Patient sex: F
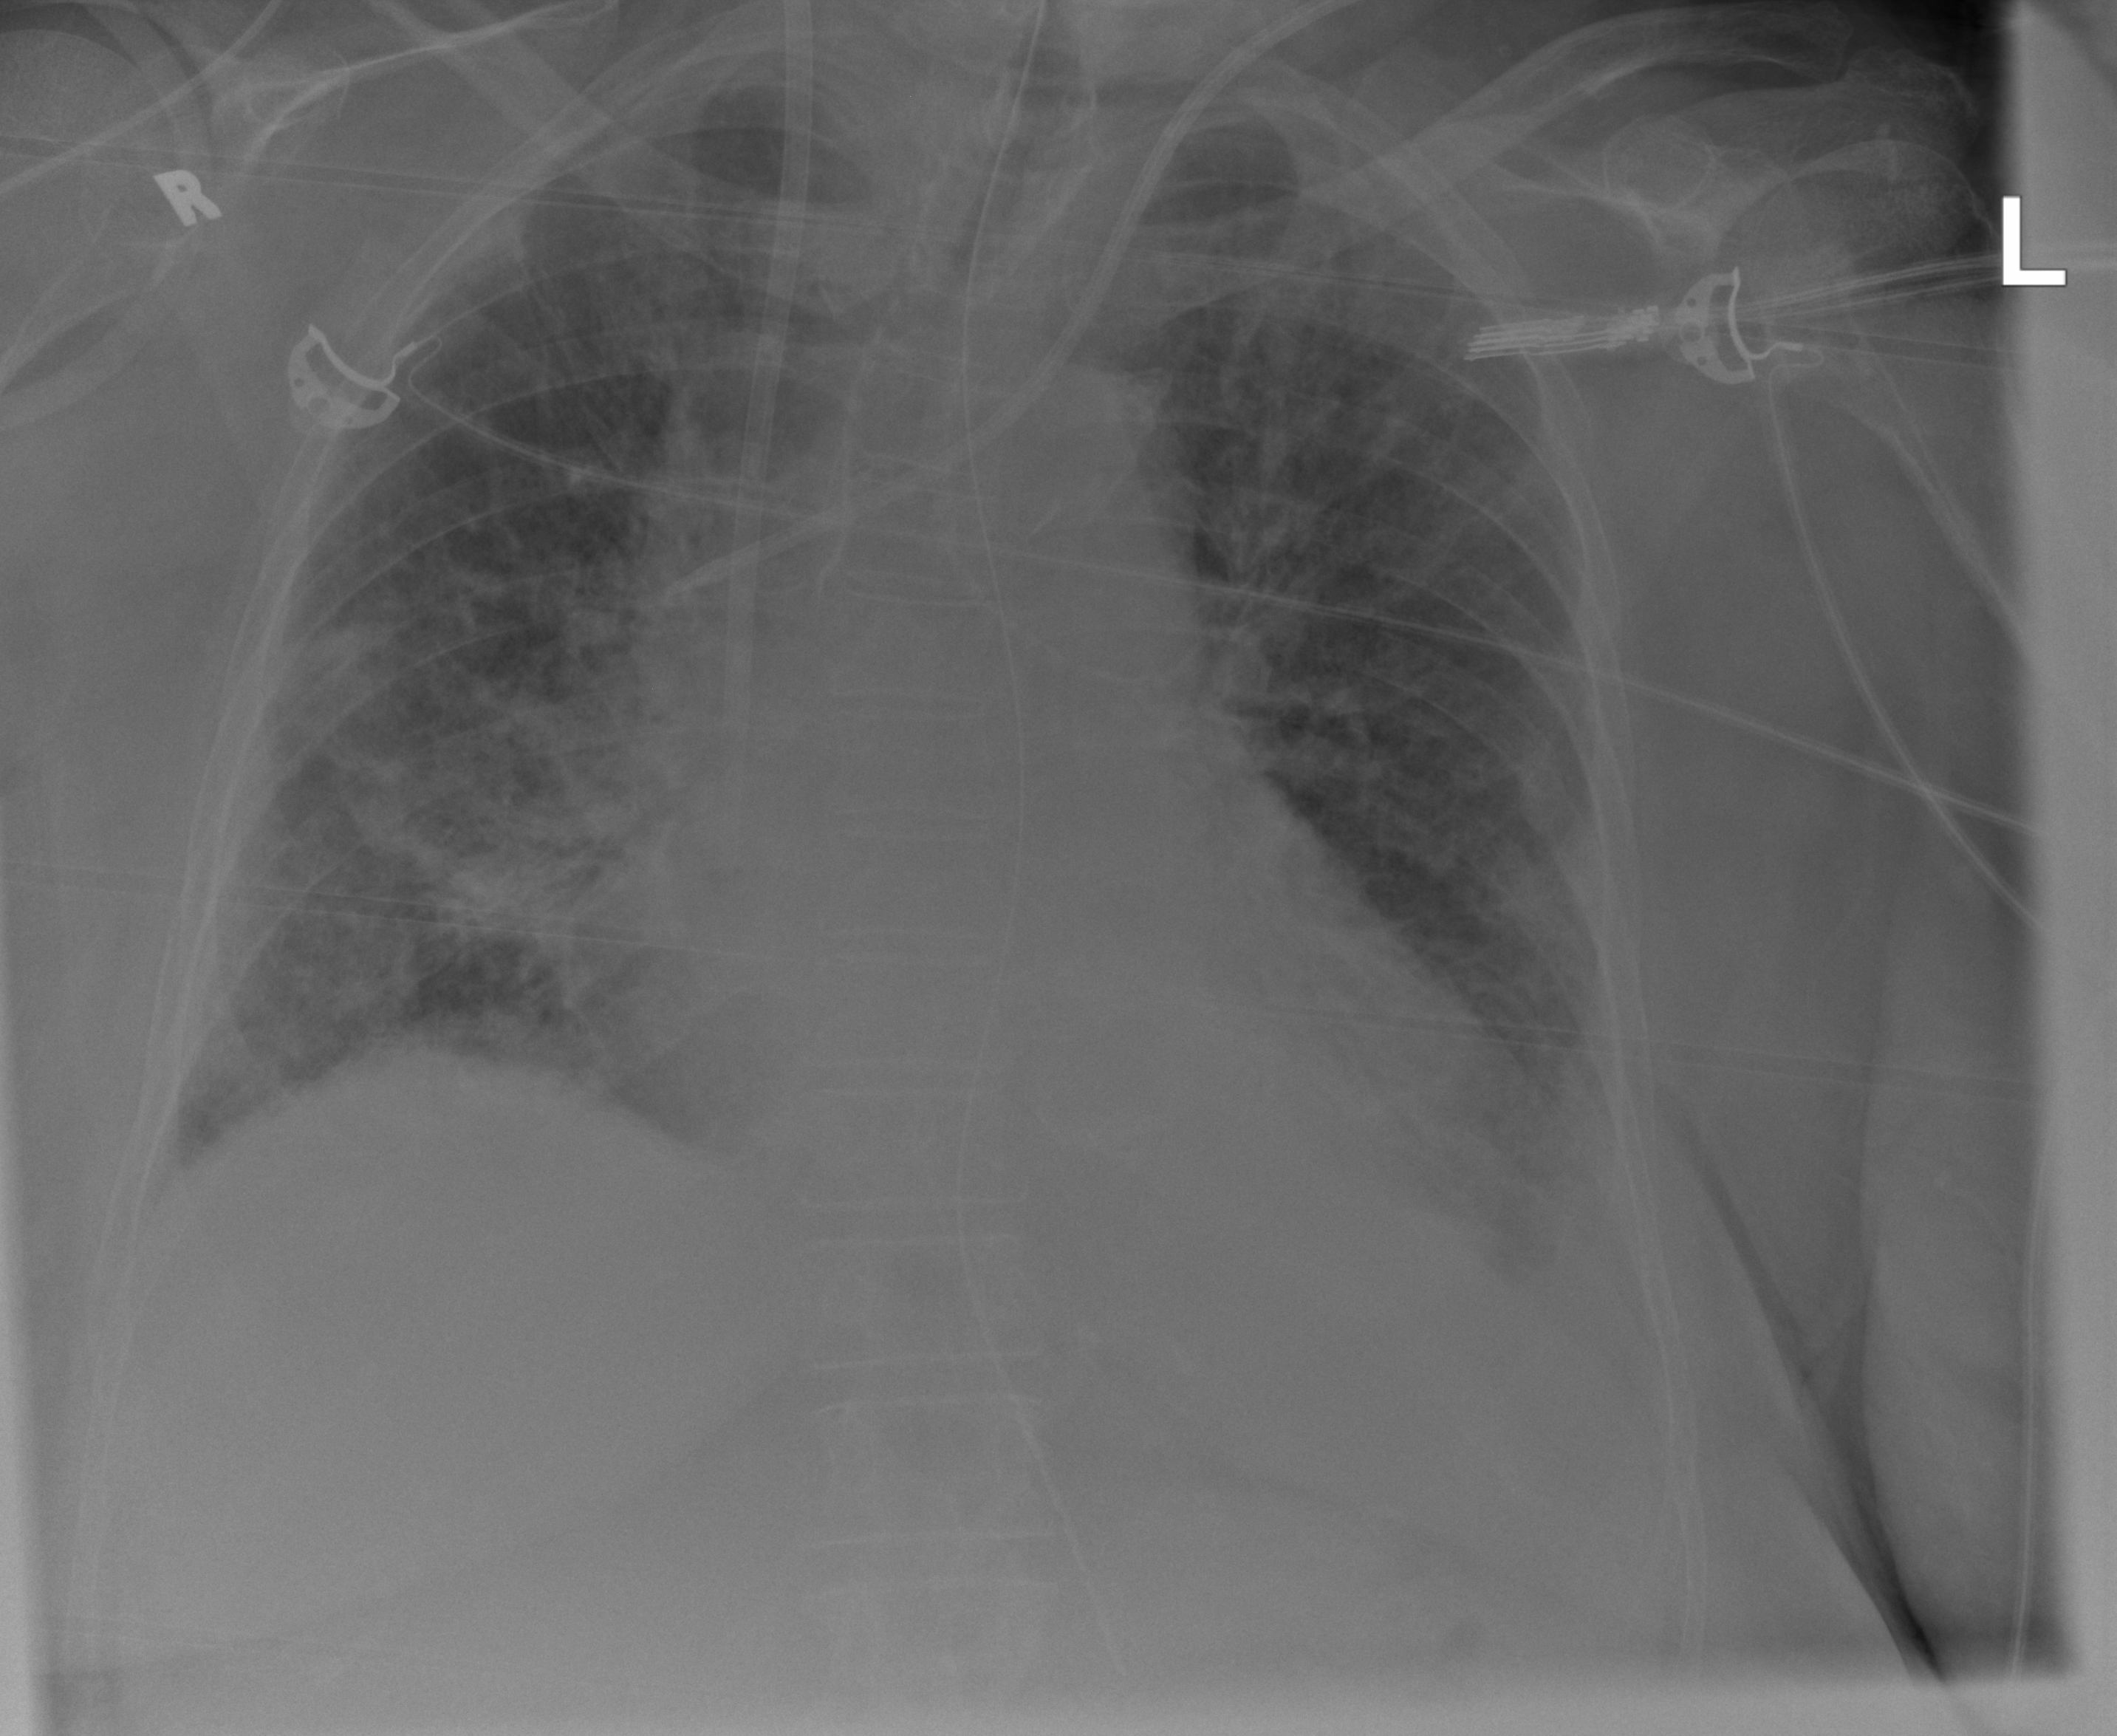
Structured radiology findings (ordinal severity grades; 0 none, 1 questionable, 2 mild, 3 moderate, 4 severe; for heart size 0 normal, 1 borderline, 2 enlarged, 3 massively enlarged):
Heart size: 2
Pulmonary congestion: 2
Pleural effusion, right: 2
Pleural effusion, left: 2
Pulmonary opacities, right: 2
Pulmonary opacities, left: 2
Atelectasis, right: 2
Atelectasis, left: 2